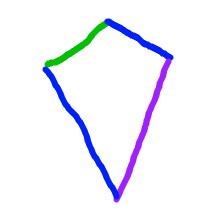
Shape: kite